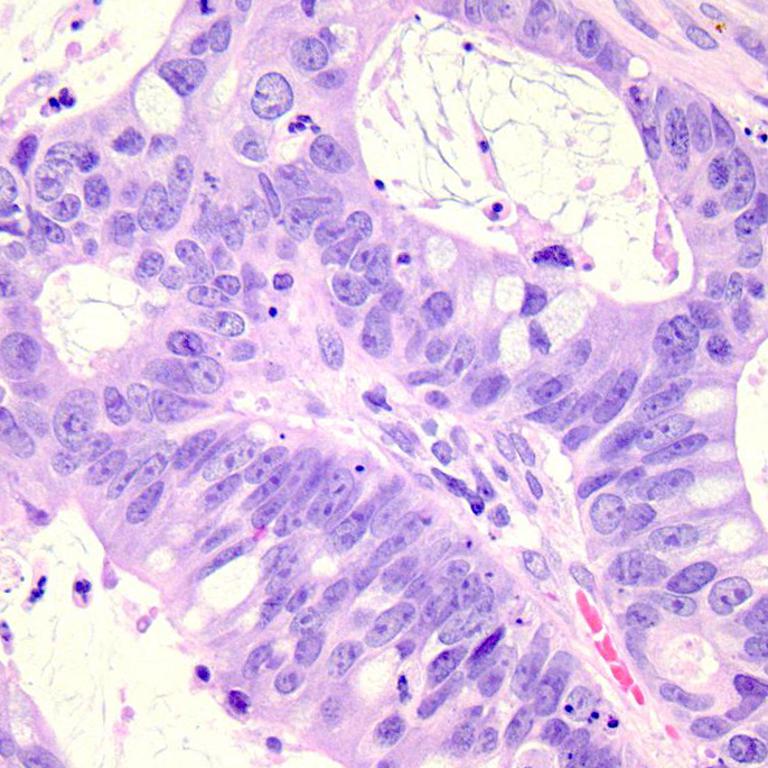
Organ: colon
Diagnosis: adenocarcinomas